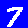
Digit: 7